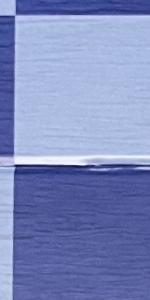
Label: Empty